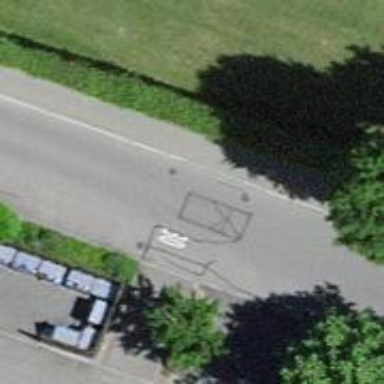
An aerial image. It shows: Unmarked road crossing.